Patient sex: M
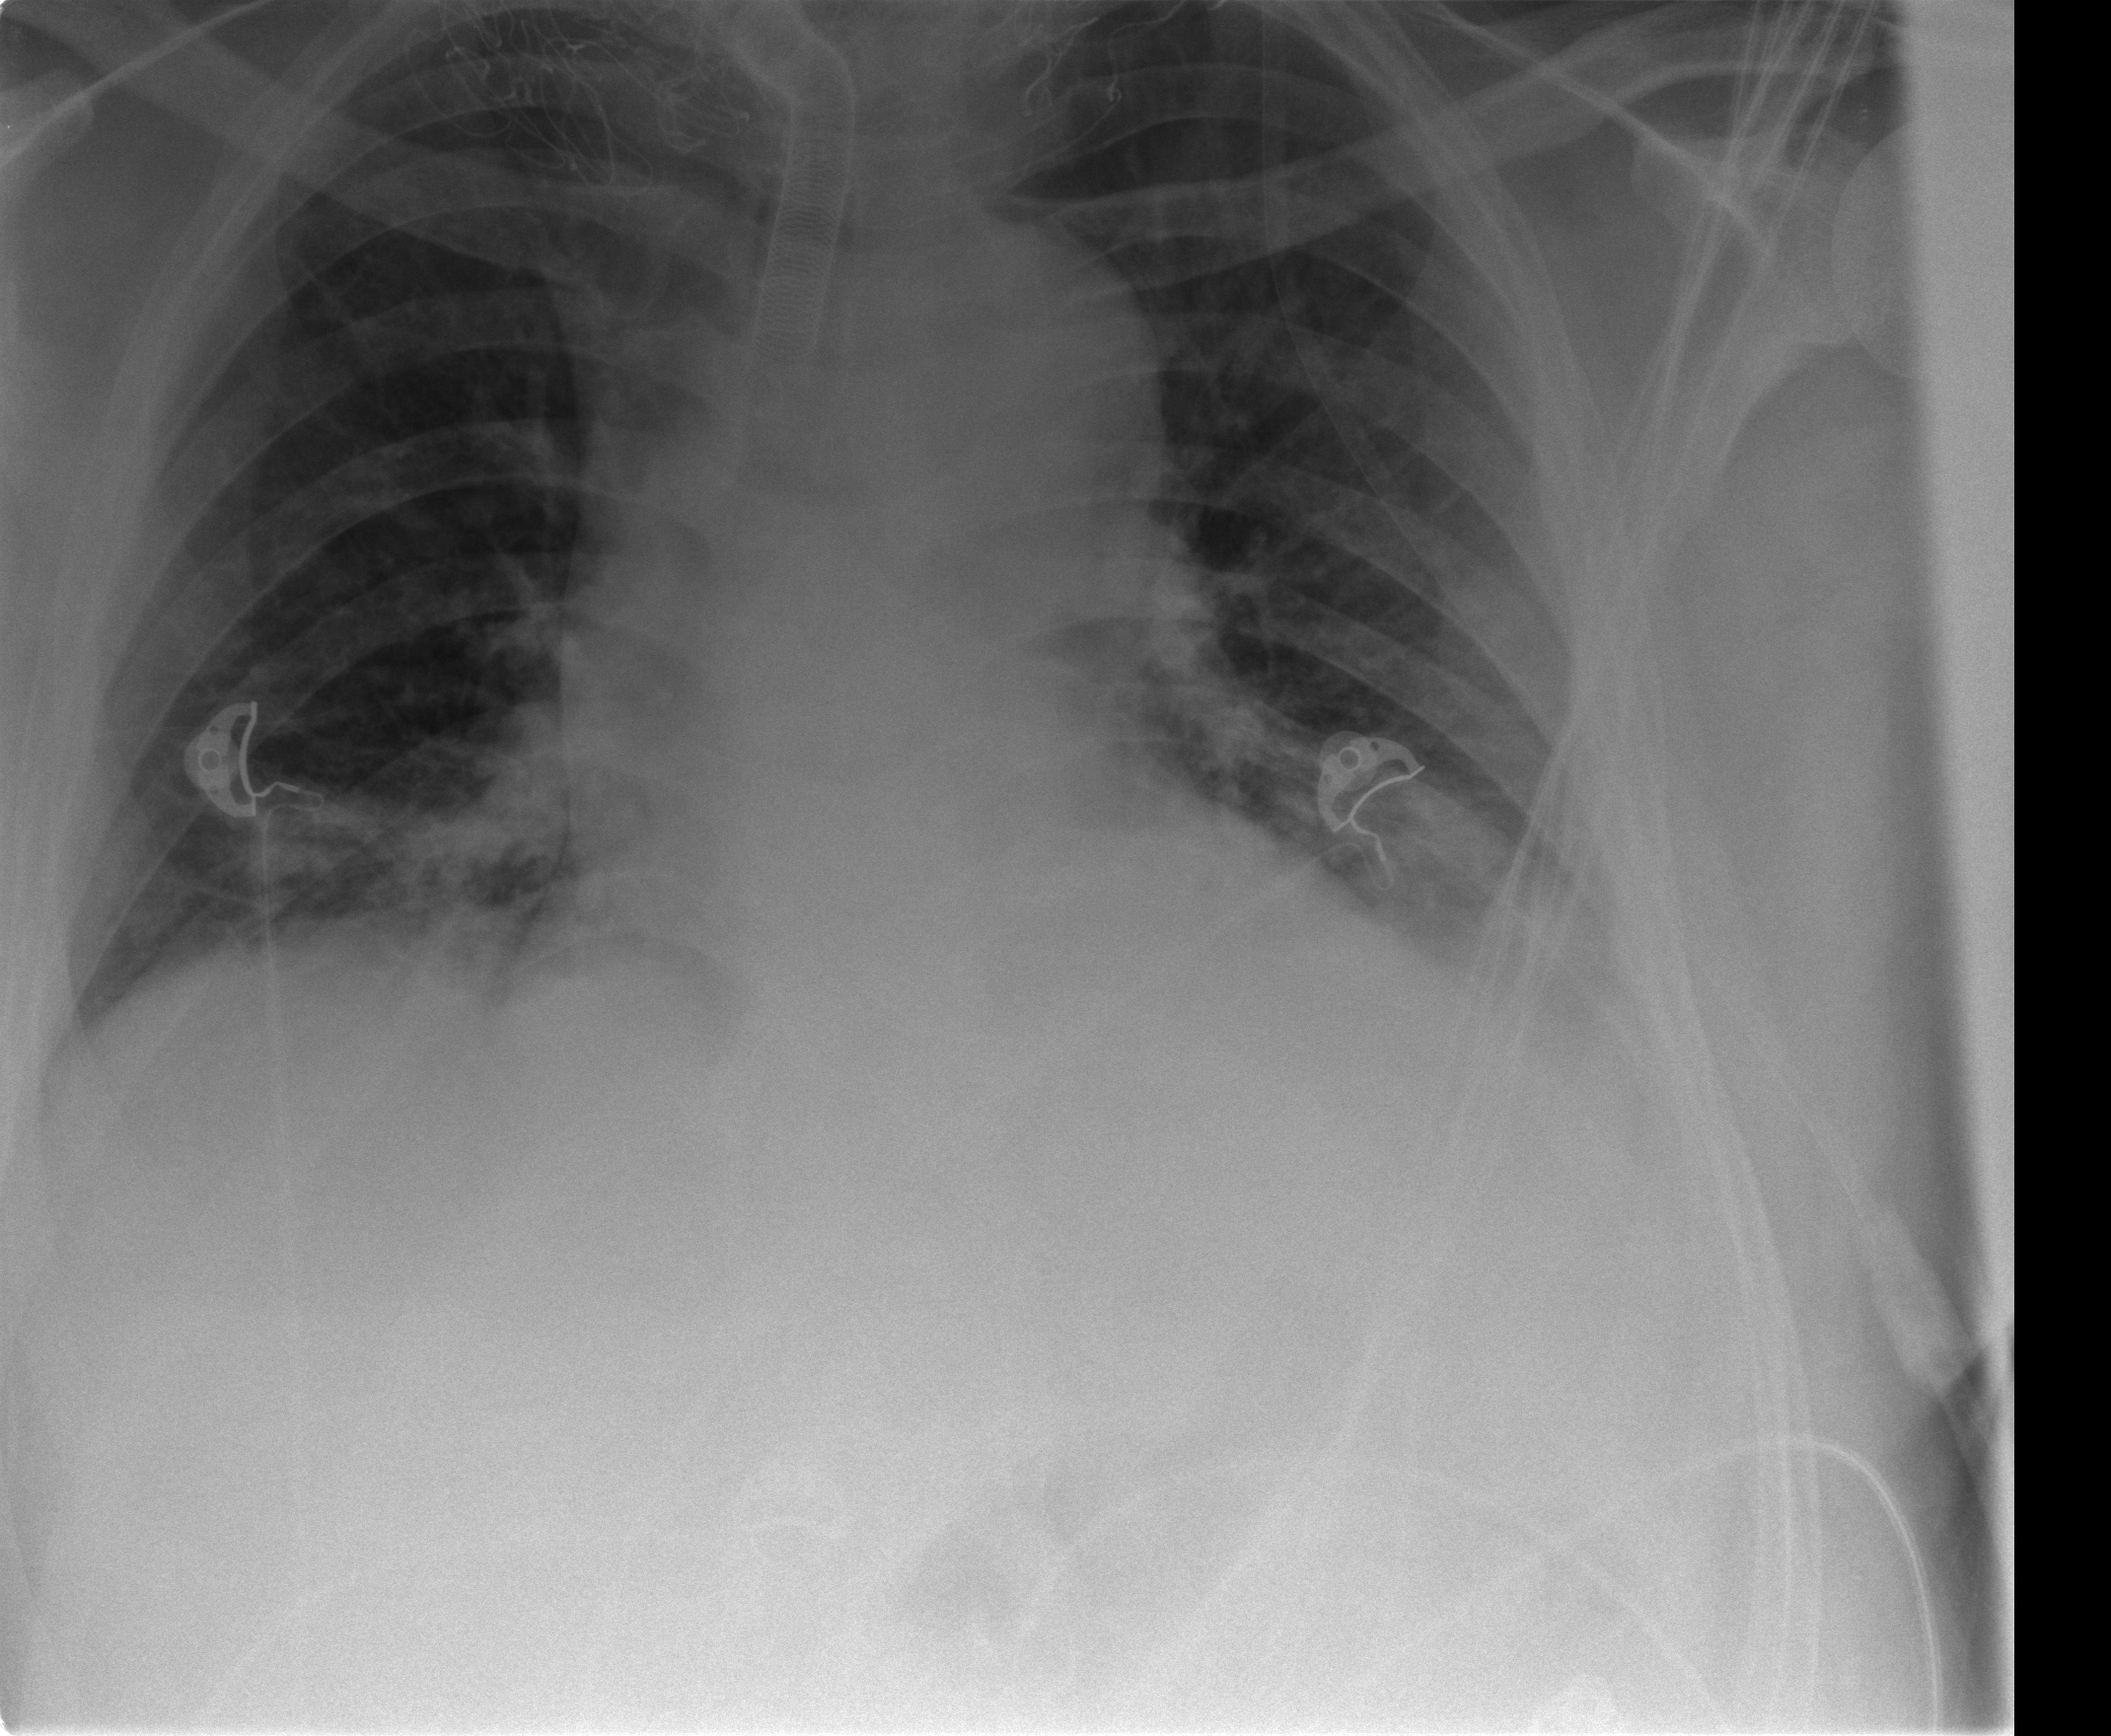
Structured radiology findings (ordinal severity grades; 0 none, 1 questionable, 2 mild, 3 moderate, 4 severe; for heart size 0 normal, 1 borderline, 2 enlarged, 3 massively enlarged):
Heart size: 2
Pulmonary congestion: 1
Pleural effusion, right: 0
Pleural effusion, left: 2
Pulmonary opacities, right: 0
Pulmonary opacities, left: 1
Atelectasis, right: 2
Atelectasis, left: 2